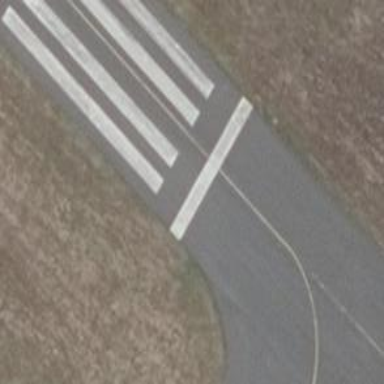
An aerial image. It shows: Asphalt runway at the airport.